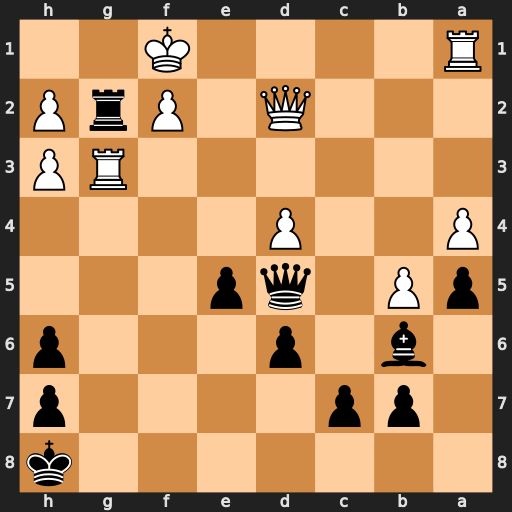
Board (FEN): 7k/1pp4p/1b1p3p/pP1qp3/P2P4/6RP/3Q1PrP/R4K2
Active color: b
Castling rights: -
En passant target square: -
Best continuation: Rxg3 hxg3 Qh1+ Ke2 Qxa1